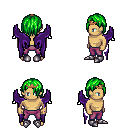
a pixel art fantasy rpg character, male body template, human, tanned skin, purple wings, magenta pants, green bangs hairstyle, bronze tiara, metal boots, four views (front, back, left, right), 2x2 character sprite sheet, small pixel art, hard edges, no anti-aliasing